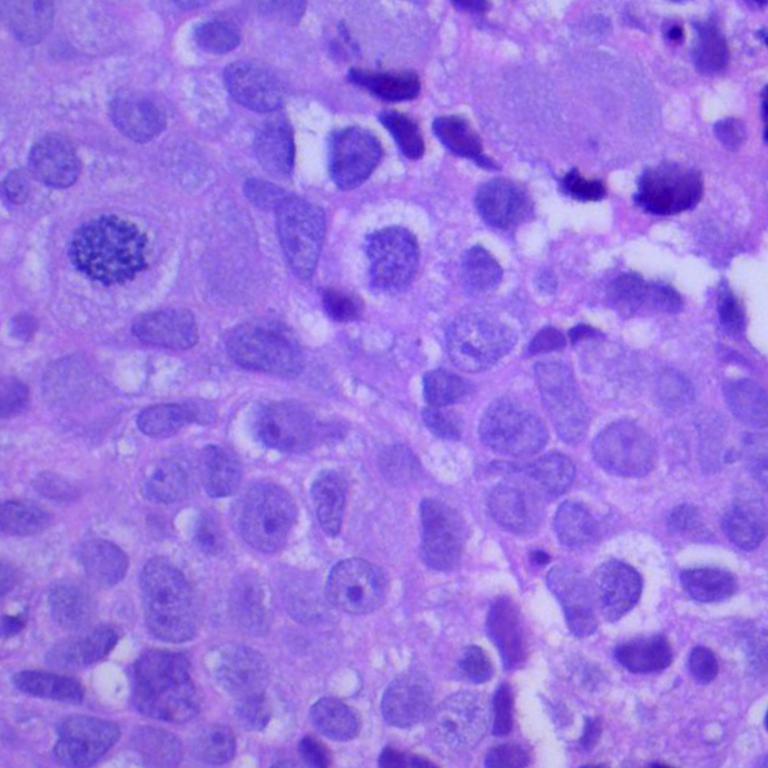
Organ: lung
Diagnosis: squamous carcinomas